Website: lowes
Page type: newsletter-management
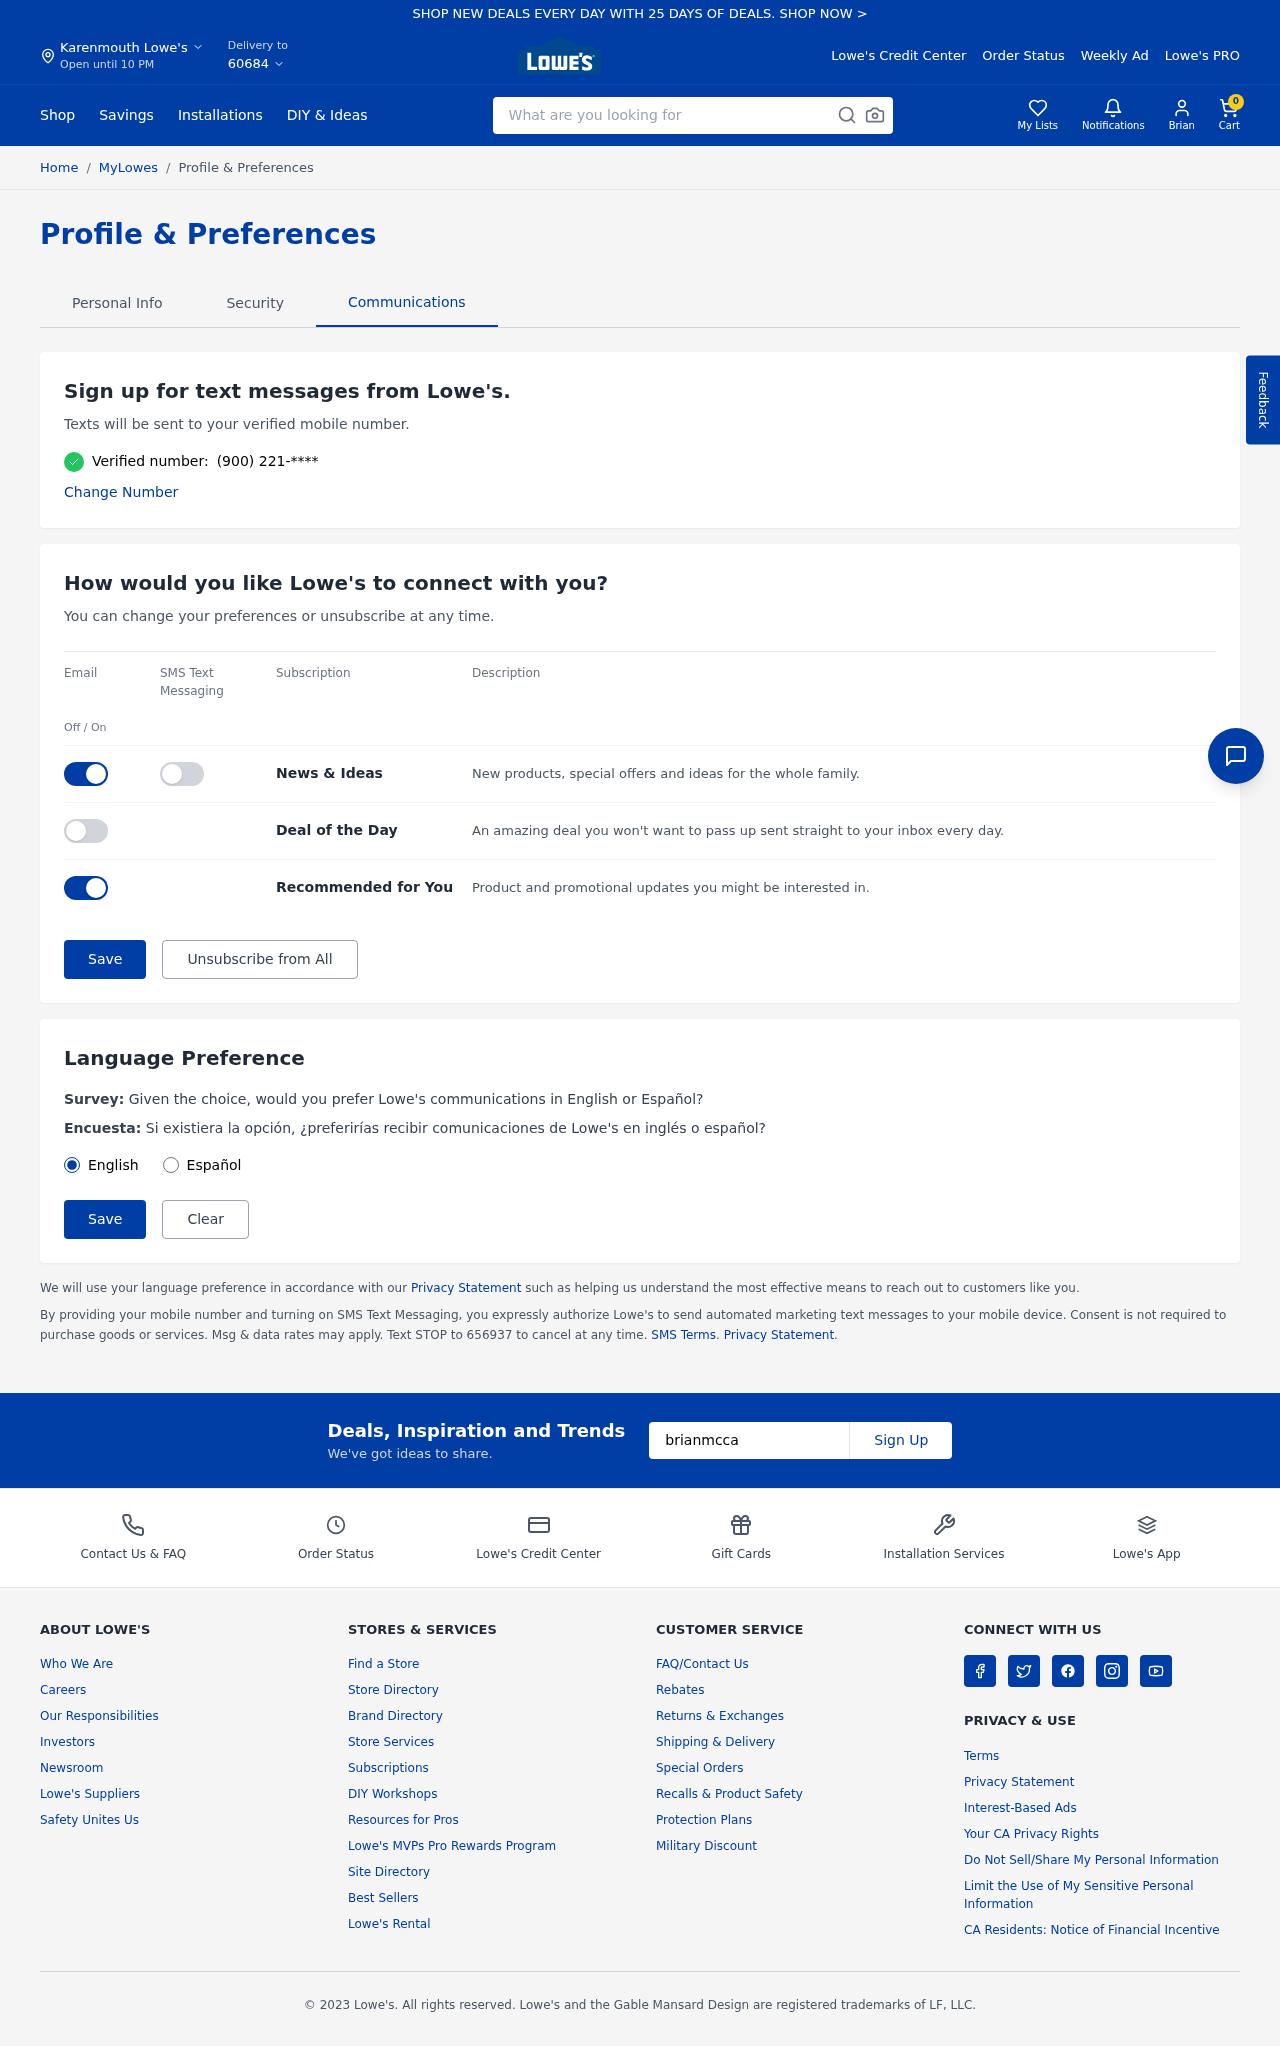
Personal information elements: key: PII_CITY
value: Karenmouth
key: PII_EMAIL
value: brianmccarthy@hotmail.com
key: PII_FIRSTNAME
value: Brian
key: PII_POSTCODE
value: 60684
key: PII_PHONE
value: (900) 221
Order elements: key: ORDER_NUM_ITEMS
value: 0
Search elements: key: HEADER_SEARCH
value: What are you looking for